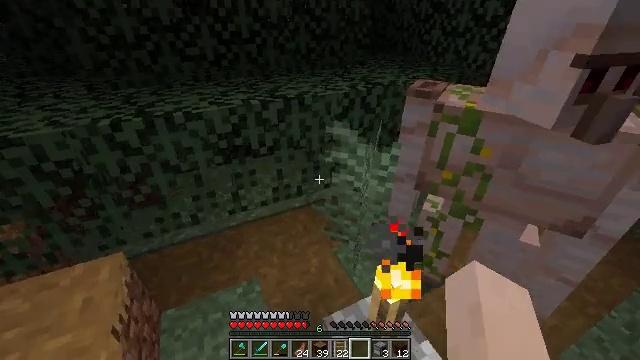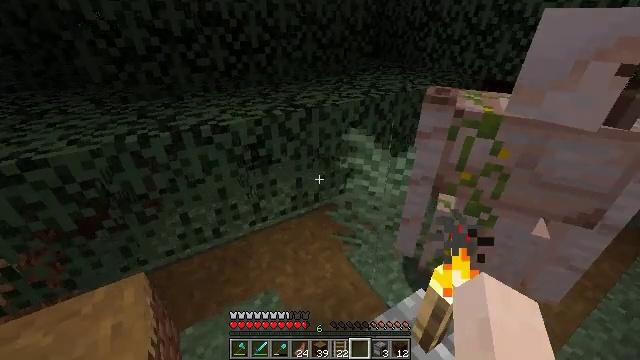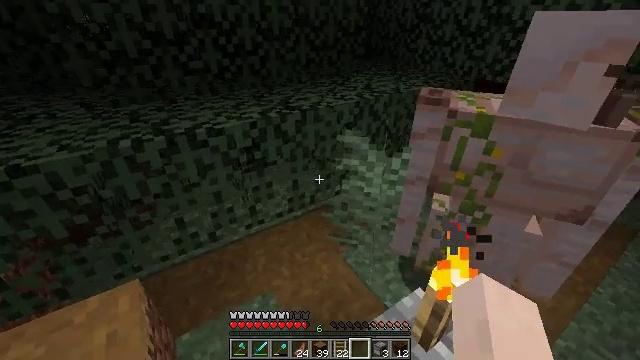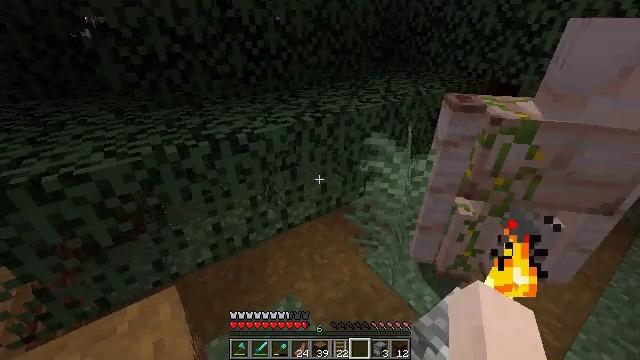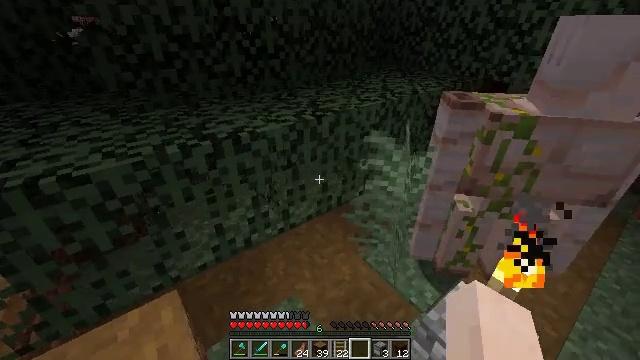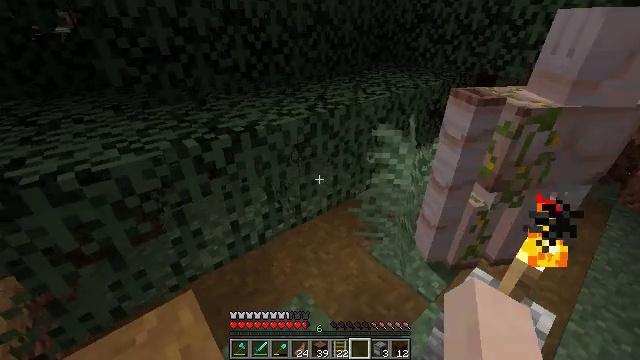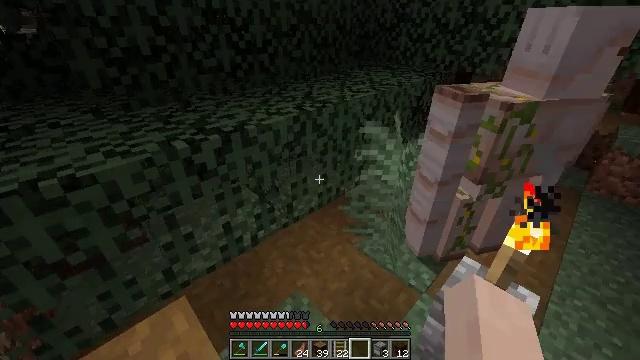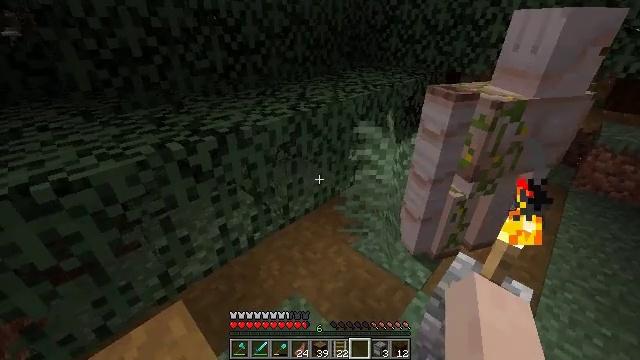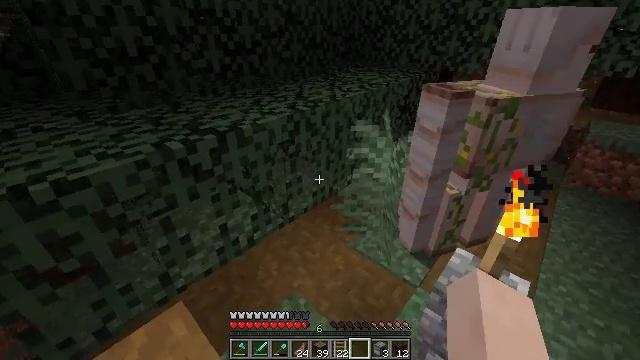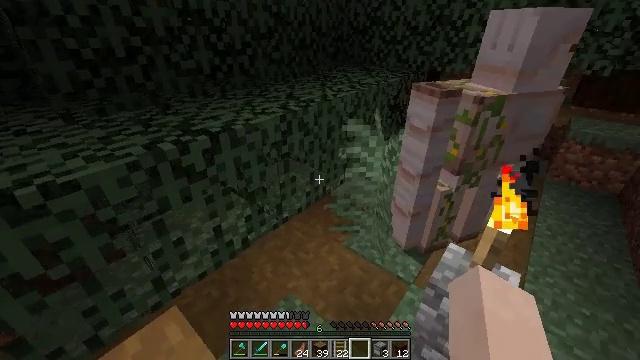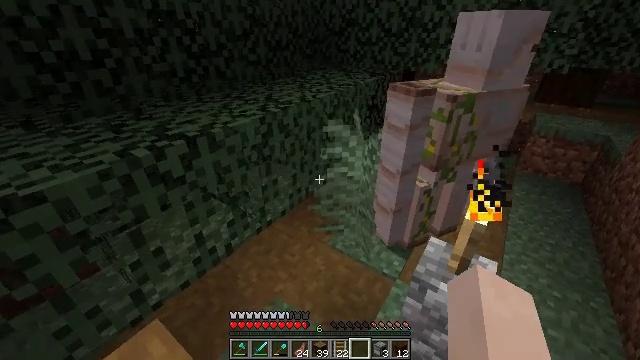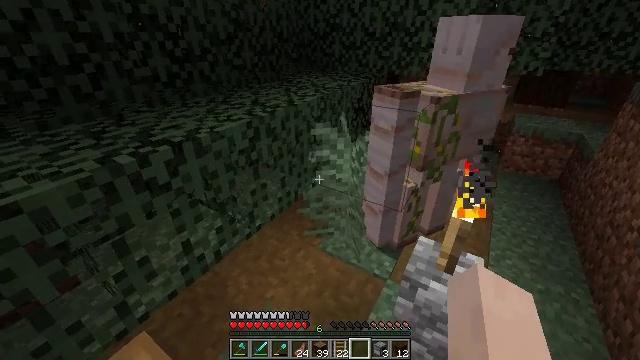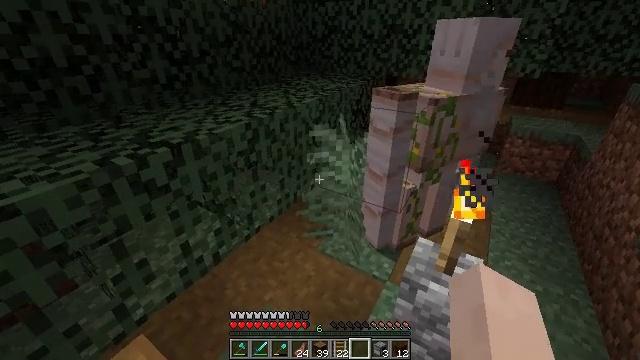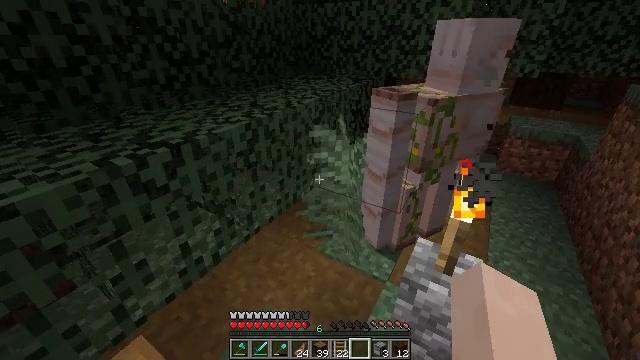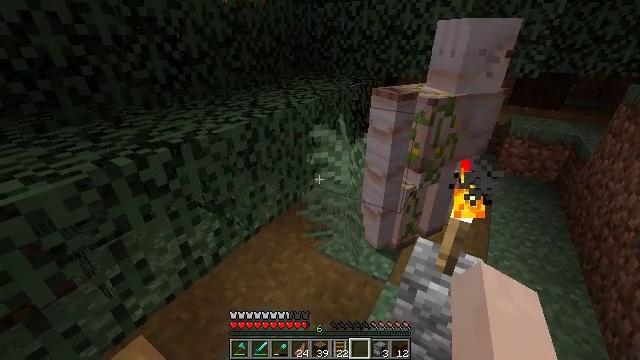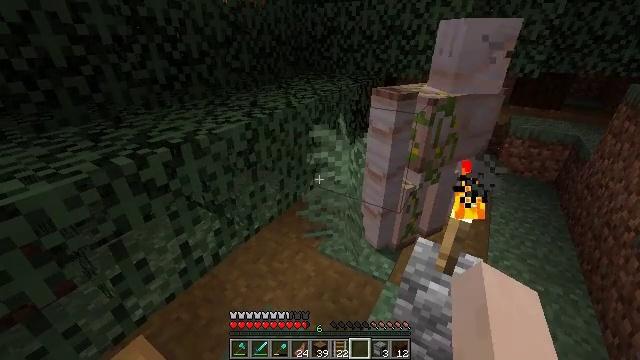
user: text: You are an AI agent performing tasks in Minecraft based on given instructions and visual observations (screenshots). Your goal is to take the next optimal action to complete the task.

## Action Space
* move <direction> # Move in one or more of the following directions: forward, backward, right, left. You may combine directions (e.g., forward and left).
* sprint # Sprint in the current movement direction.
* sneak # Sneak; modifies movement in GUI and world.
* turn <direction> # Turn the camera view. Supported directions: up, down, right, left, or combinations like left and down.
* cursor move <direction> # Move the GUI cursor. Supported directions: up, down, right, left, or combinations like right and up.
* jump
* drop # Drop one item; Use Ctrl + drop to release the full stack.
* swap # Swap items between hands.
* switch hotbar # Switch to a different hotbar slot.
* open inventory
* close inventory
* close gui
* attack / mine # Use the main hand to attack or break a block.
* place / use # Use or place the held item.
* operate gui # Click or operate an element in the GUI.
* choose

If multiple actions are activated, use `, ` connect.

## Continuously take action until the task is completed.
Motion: motion action
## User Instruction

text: Harvest the large fern for decoration.
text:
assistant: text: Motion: move left, turn right and up
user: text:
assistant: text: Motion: move left, turn right
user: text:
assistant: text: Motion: move left, turn right
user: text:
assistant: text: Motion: move left, turn right
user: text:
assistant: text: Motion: turn right
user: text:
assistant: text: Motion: turn right
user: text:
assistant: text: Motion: turn right
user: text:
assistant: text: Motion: turn right
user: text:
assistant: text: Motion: turn right
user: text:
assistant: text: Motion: turn right
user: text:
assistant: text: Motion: turn right
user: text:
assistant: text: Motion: no_op
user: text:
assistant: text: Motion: no_op
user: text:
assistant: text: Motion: no_op
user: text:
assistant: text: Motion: no_op
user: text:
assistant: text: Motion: no_op
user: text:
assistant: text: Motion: no_op
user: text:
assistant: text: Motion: no_op
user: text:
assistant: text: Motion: no_op
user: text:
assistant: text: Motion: no_op
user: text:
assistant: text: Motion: no_op
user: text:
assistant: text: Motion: no_op
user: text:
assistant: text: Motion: no_op
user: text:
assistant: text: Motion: attack / mine
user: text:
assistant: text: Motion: attack / mine
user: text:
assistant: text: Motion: attack / mine
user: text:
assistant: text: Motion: no_op
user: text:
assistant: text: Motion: turn left
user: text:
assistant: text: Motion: no_op